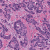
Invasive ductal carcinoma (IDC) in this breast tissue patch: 1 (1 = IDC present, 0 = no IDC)